Chest X-ray. View position: AP
Patient age: 63
Patient sex: F
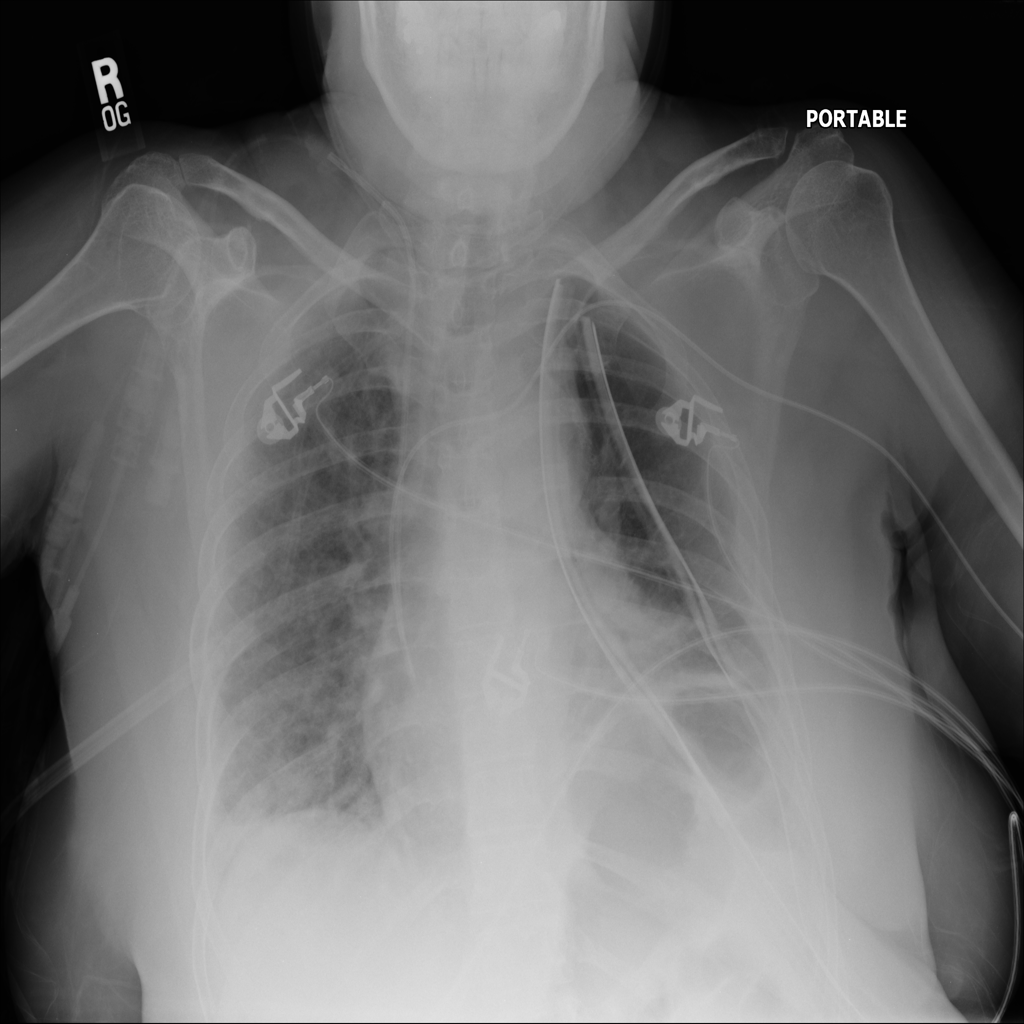
Finding: Pneumothorax